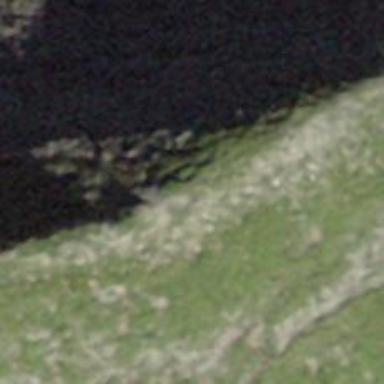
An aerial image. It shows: Cliff in nature.